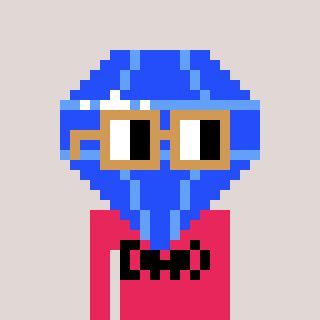
a pixel art character with square brown glasses, a blue diamond-shaped head and a redpinkish-colored body on a warm background